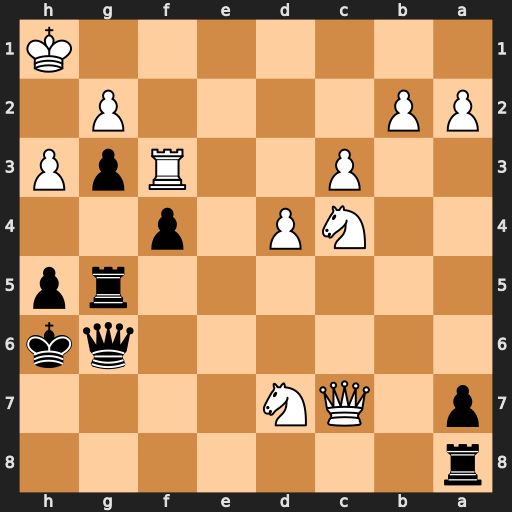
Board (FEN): r7/p1QN4/6qk/6rp/2NP1p2/2P2RpP/PP4P1/7K
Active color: b
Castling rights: -
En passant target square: -
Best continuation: Qb1+ Rf1 Qxf1#